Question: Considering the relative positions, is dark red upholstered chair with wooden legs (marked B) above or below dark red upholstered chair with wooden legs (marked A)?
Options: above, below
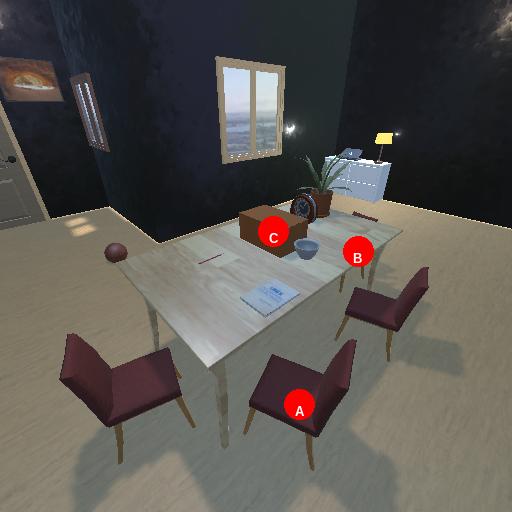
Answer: above